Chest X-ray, PA view. Patient: 26 years old, sex F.
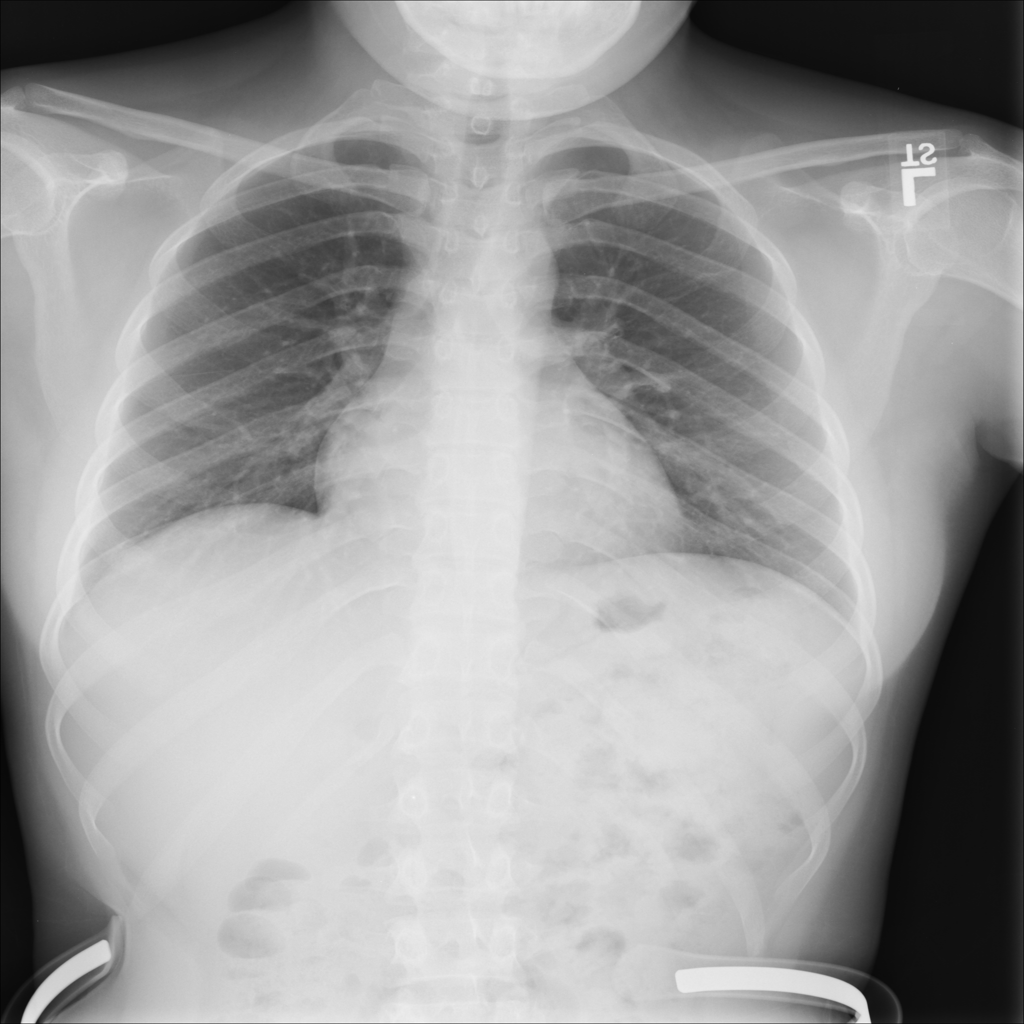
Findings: No Finding